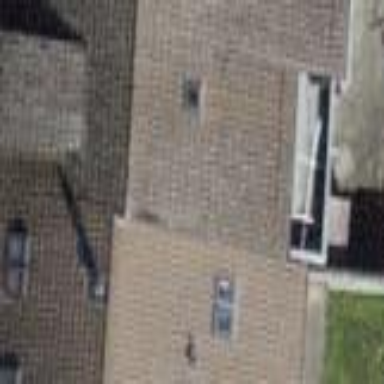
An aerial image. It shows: Building with tiled roof.